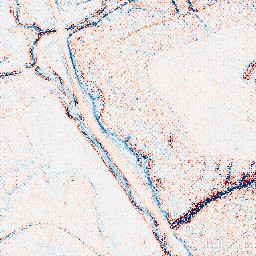
Category: edge_preserving
Decomposition family: anisotropic_diffusion
Decomposition parameters: iterations: 50
kappa: 30
gamma: 0.05
Upsampling method: regularized
Upsampling parameters: scale: 2
lambda_reg: 0.1
Upsampling scale: 2